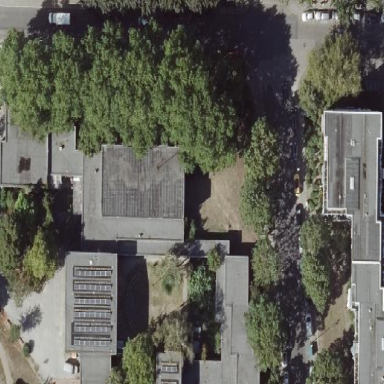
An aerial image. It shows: Flat-roofed school building.